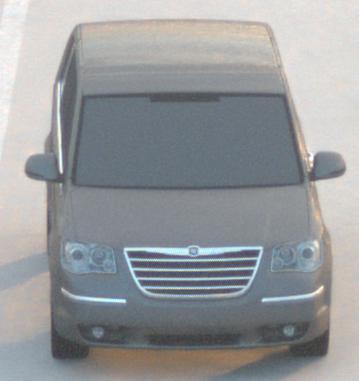
Make: Chrysler
Model: Grand Voyager 3.8
Detailed model: Grand Voyager
Model produced from: 2008/03
Model produced until: 2010/12
Doors: 5
Color: gray
Road condition: dry road
Daytime: sunrise or sunset
Contrast: low contrast